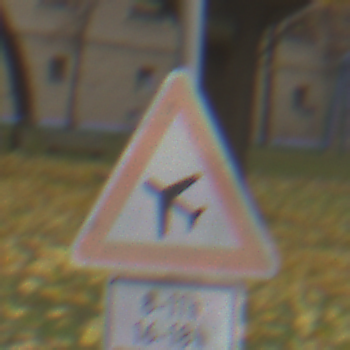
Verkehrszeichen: FlugbetriebRechts
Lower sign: ZeitangabenOhneBeschraenkungAufWochentage2
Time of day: MorningAfternoon
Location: Outdoor (Nature)
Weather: Overcast
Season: Autumn
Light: Natural